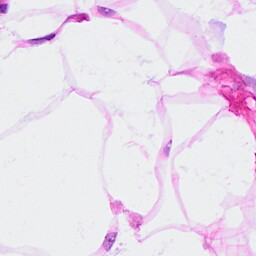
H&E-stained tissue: Breast